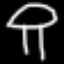
Label: mushroom